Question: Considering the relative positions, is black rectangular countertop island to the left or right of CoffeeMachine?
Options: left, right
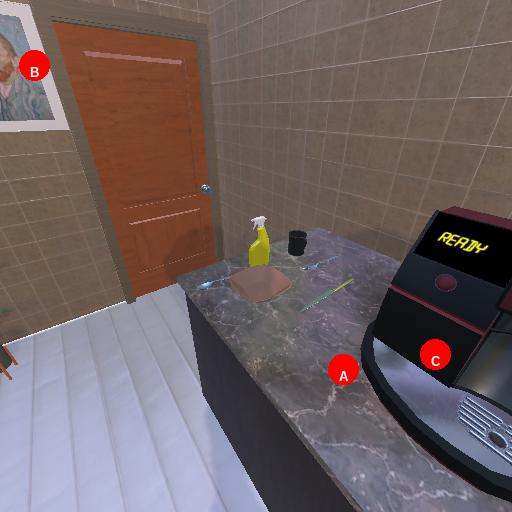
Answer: left